The trace is the raw vibration amplitude of a rotating bearing as a function of time. What is the most likely bearing condition (normal, inner_race, outer_race, ball)?
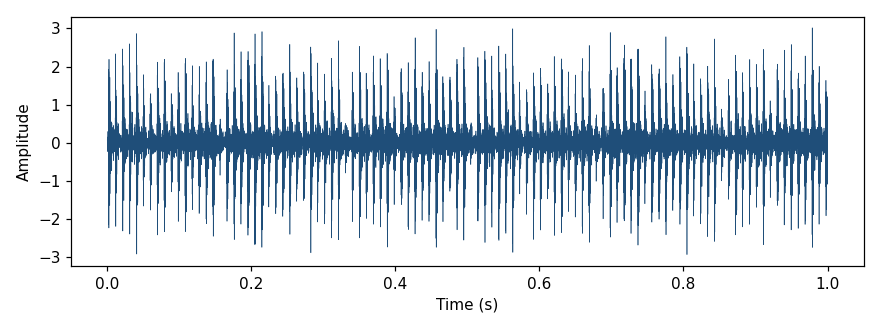
Answer: outer_race